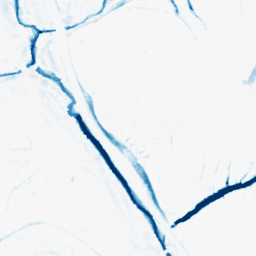
Category: morphological
Decomposition family: morphological_ellipse
Decomposition parameters: operation: closing
width: 10
height: 10
Upsampling method: cubic_mitchell
Upsampling parameters: scale: 2
Upsampling scale: 2